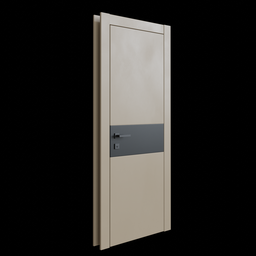
Label: architecture